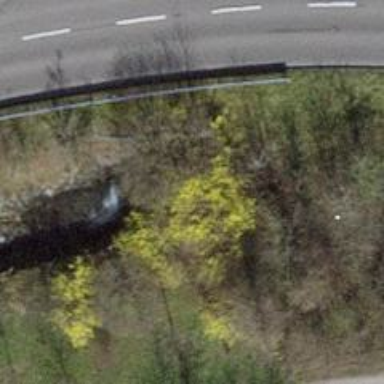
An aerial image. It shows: Tunnel.